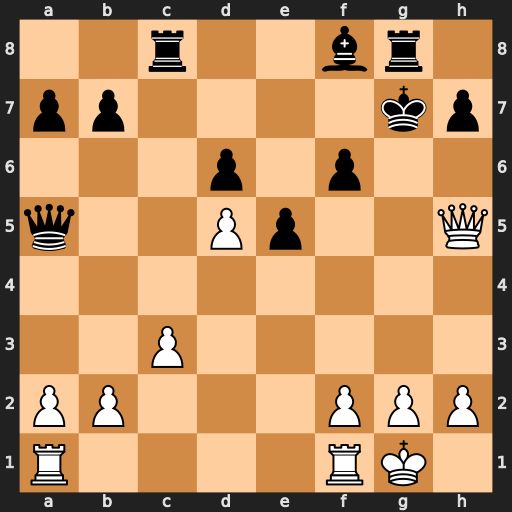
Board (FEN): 2r2br1/pp4kp/3p1p2/q2Pp2Q/8/2P5/PP3PPP/R4RK1
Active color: w
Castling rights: -
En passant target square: -
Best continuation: Qg4+ Kh8 Qxc8